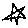
Label: star